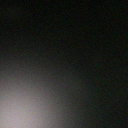
Screen state: off